Field crop: maize
Growth stage: 2
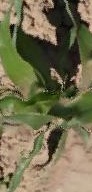
Species: maize